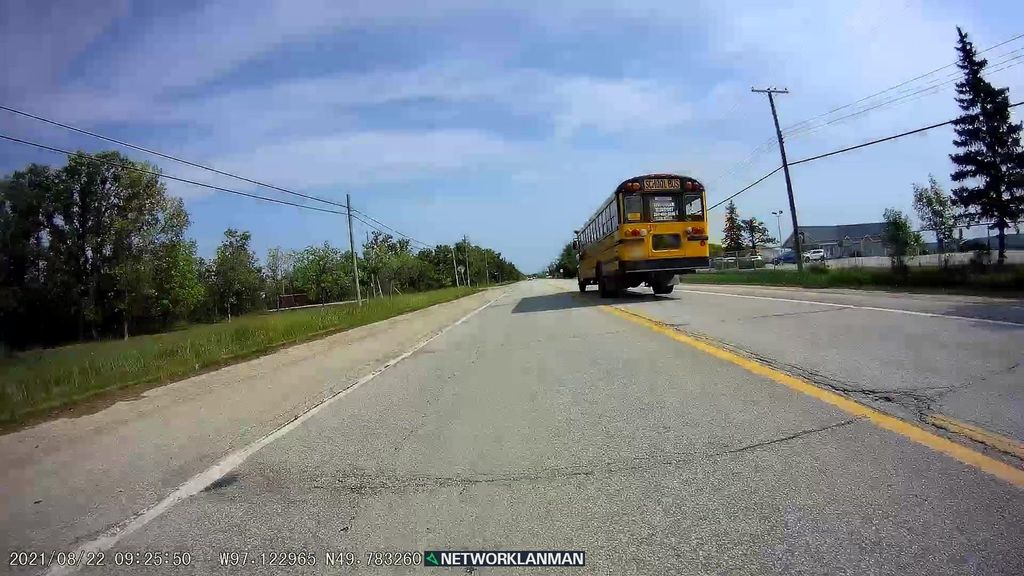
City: winnipeg